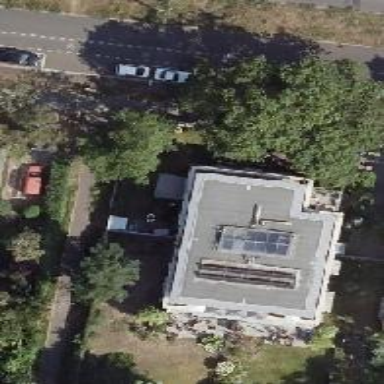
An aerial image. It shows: Apartment building with flat roof.